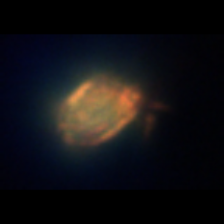
Taxon: Ciliates
Group: Other